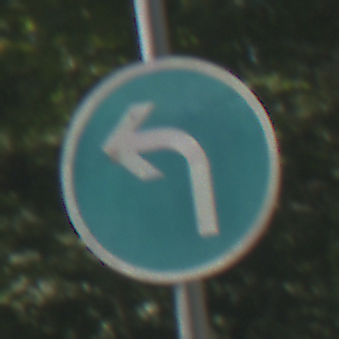
Verkehrszeichen: VorgeschriebeneFahrtrichtungLinks
Umgebung: Outdoor, RoadRail
Tageszeit: Midday
Wetter: Clear
Licht: Natural
Jahreszeit: NotSpecified
Kontrast: HighContrast